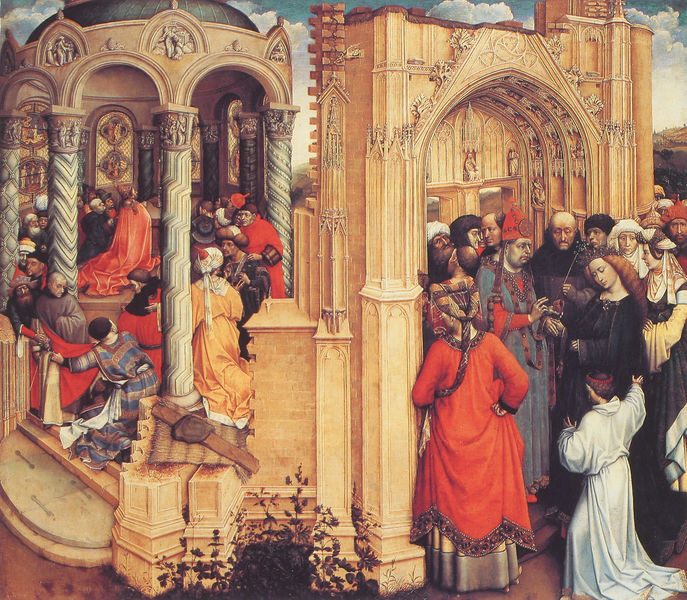
Titel: Die Hochzeit der Jungfrau
Künstler: Robert Campin
Institution: Madrid, Museo del Prado
Schlagwörter: gemälde, himmel, mann, umhang, weiß, wolken, frauen, landschaft, menschen, sitzen, bunt, fenster, frau, haar, männer, schwarz, säule, säulen, tür, gebäude, rot, wolke, falten, öl, kirche, haare, mantel, kind, krone, renaissance, kinder, kuppel, ölgemälde, querformat, bischof, papst, stufen, faltenwurf, tor, rothaarig, mäntel, altar, portal, mittelalter, klerus, priester, baldachin, tempel, königin, maria, mittelater, pilger, kleriker, prortal, schwarz kinder